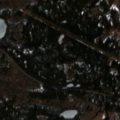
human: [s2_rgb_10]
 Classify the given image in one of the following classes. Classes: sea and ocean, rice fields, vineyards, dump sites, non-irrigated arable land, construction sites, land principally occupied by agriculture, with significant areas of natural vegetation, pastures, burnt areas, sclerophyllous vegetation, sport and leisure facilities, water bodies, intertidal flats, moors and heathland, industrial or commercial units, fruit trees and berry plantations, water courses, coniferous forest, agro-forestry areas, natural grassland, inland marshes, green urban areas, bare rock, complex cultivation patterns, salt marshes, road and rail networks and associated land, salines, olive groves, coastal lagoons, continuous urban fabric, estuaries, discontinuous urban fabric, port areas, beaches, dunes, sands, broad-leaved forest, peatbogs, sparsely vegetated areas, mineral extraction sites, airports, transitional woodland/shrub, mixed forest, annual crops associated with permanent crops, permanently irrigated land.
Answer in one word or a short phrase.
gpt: non-irrigated arable land, coniferous forest, mixed forest, transitional woodland/shrub